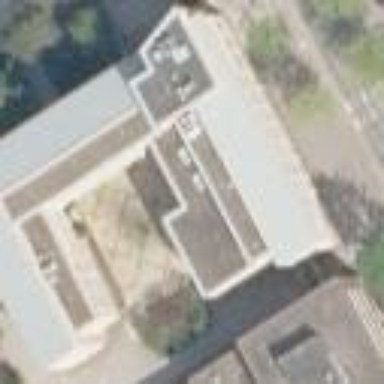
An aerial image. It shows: Government building.